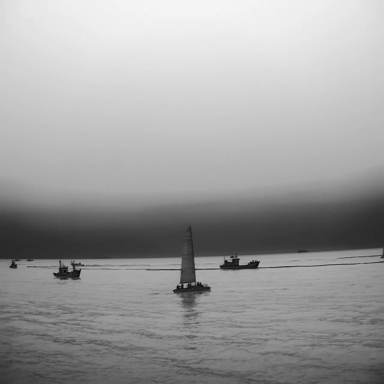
There are eight objects shown in the infrared image, including six bulk_carriers, a sailboat, and a canoe.